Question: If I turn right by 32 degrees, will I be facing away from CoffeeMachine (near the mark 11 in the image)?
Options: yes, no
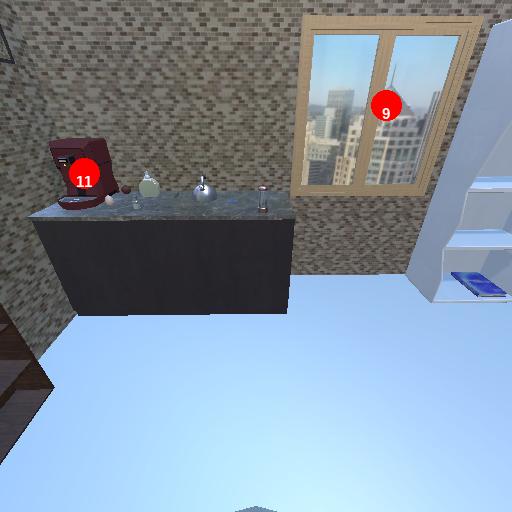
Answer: yes